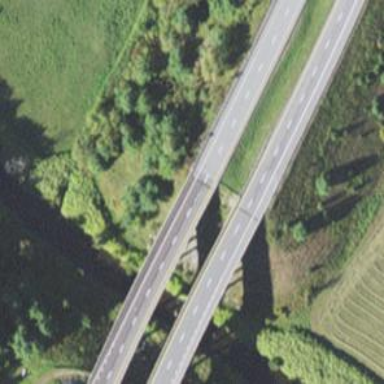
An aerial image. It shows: Viaduct bridge on asphalt motorway.